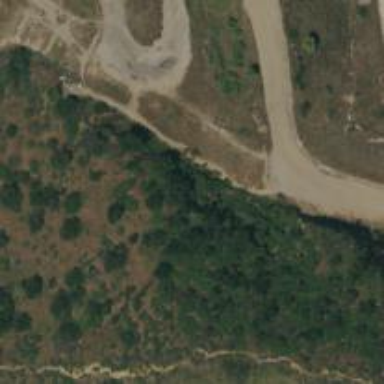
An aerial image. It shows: Path.